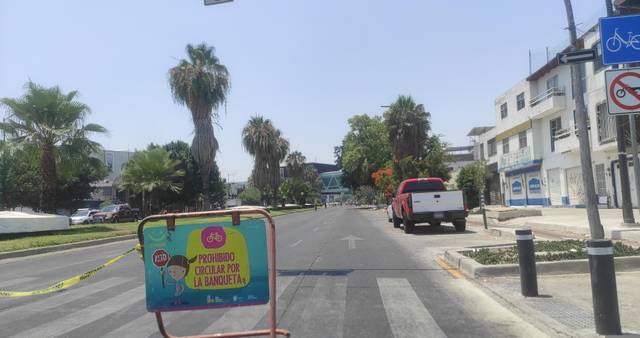
Region: Mexico
Coordinates: 20.702, -103.355